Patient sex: F
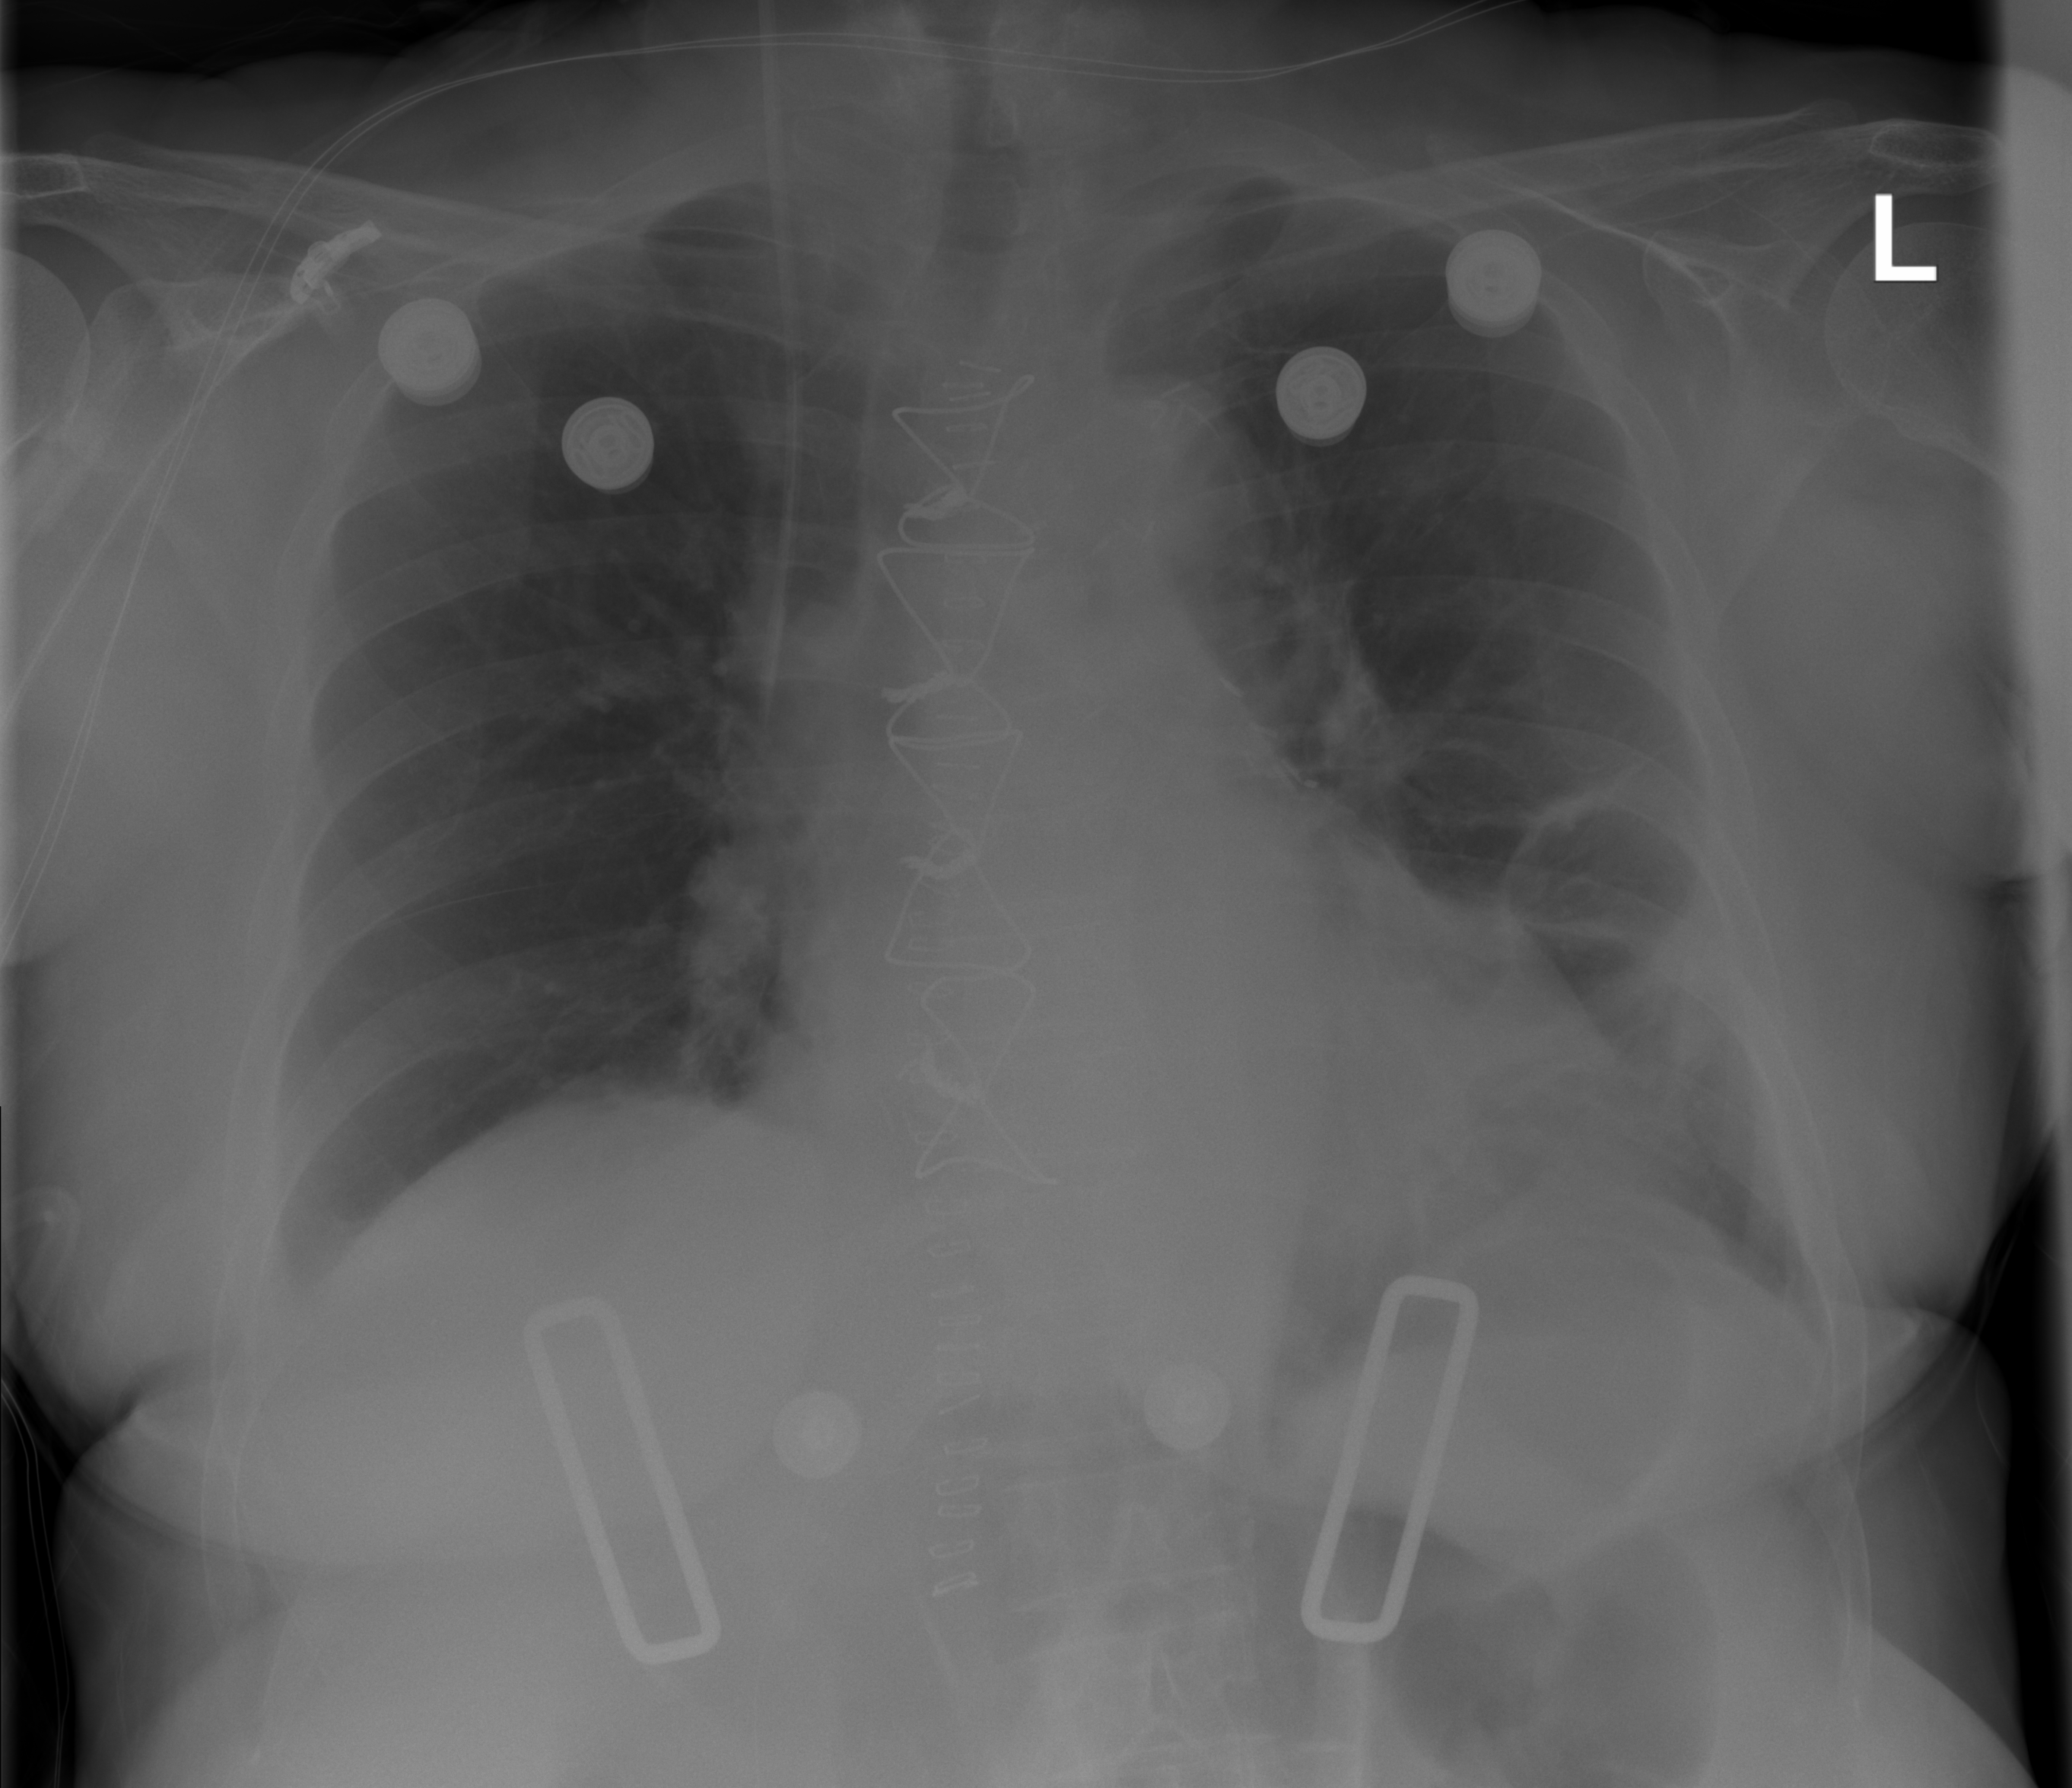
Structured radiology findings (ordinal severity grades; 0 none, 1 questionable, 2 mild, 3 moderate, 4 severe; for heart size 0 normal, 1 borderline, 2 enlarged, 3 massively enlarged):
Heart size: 0
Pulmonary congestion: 0
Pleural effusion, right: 1
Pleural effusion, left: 2
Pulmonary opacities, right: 0
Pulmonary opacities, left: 0
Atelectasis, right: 1
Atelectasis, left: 2